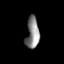
Tissue: lung
Cell type: Endothelial cells
Senescence score: 0.5603
Nuclear area (px): 403
Mean DAPI intensity: 134.866